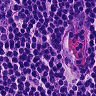
Metastatic tissue present: no